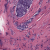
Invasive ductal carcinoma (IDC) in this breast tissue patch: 1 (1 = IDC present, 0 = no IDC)